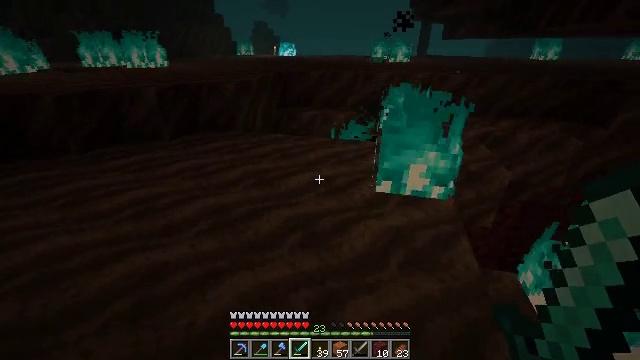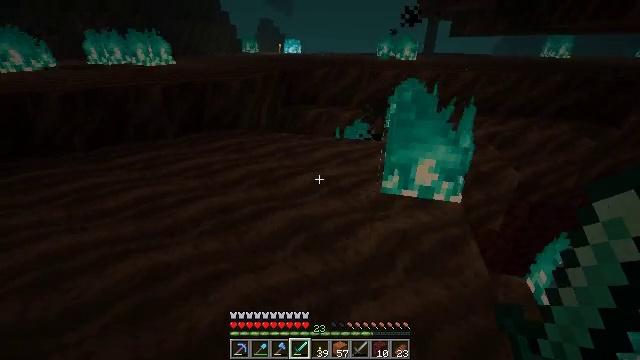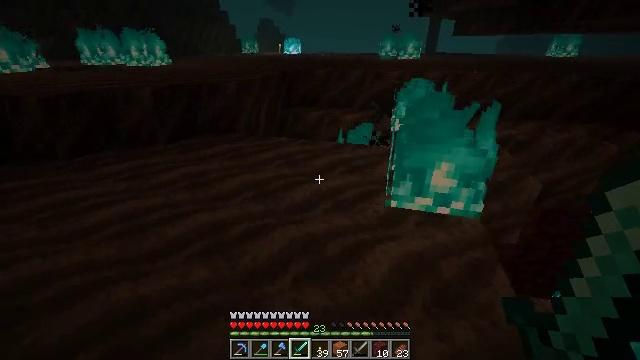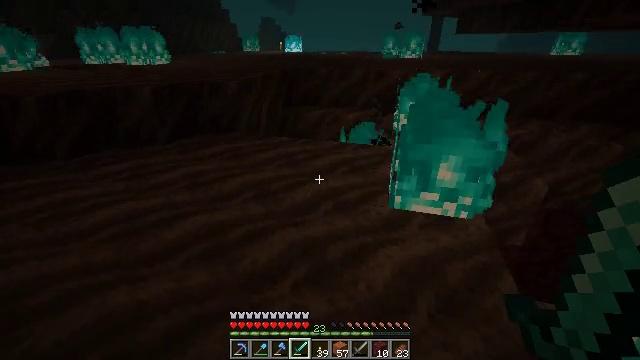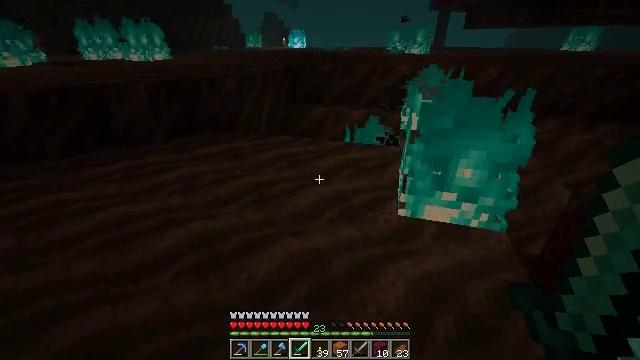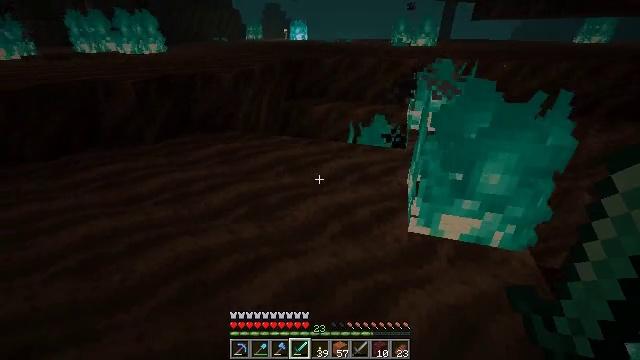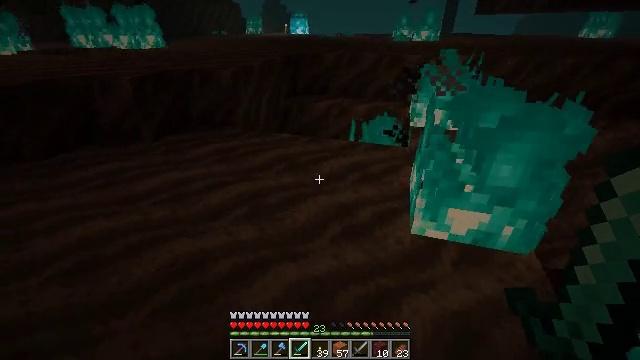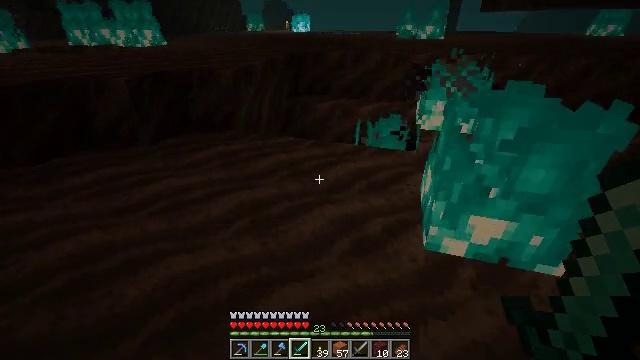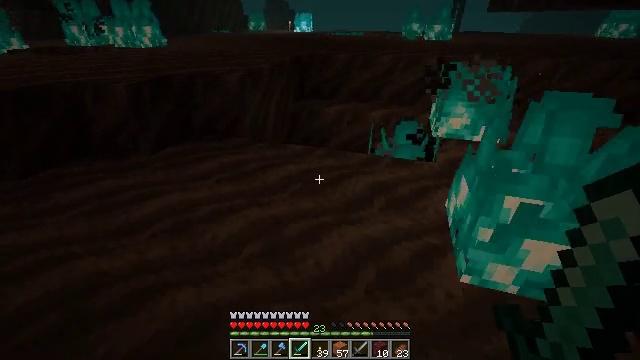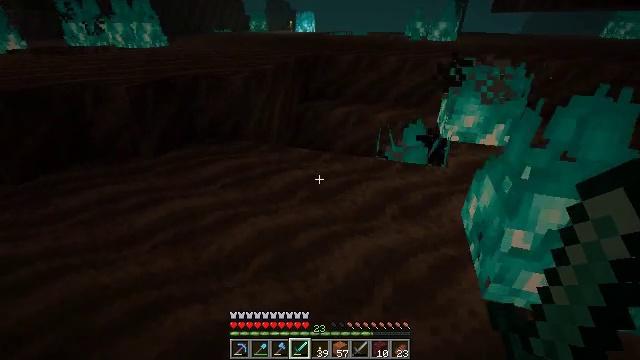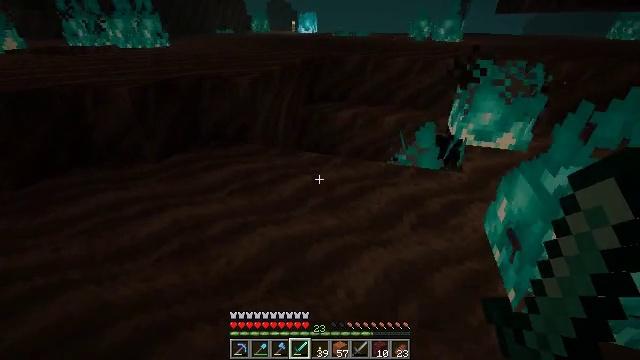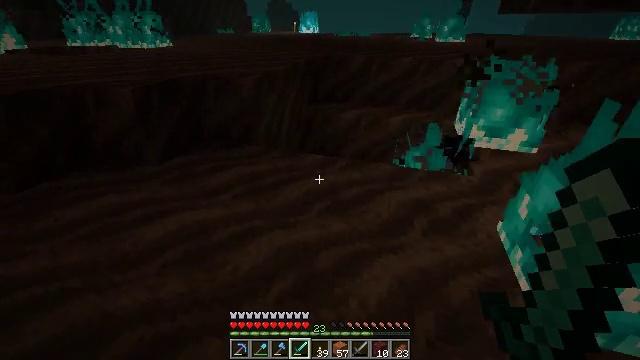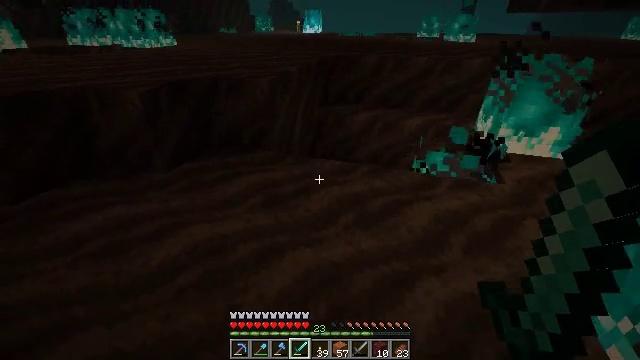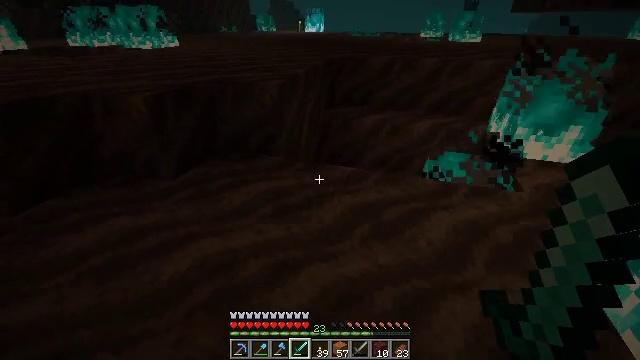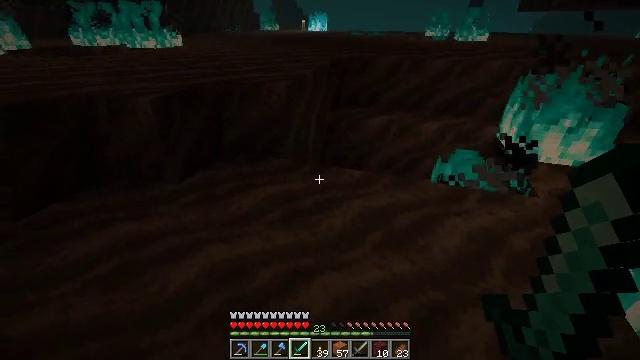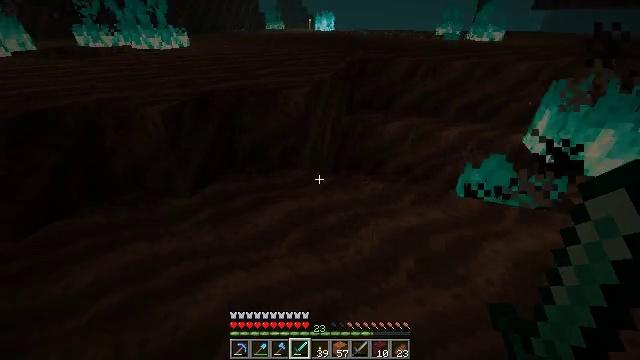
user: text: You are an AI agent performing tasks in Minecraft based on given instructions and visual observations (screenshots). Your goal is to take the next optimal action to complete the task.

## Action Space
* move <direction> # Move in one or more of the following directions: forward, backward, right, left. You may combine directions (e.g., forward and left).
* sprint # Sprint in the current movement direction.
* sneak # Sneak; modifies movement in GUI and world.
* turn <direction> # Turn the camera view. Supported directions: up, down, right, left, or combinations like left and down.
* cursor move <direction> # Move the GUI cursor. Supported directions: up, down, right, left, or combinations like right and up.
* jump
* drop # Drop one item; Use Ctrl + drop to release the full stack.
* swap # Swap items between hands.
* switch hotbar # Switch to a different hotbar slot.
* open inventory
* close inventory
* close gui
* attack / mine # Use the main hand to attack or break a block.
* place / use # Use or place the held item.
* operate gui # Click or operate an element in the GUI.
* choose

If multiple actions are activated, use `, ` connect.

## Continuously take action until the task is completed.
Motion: motion action
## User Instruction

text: Extinguish the soul fire.
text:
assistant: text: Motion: move forward, turn left
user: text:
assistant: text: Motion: move forward
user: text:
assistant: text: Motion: move forward
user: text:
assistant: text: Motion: move forward
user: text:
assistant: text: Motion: move forward, turn down
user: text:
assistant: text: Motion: move forward and move left
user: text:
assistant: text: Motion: move forward and move left
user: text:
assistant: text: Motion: move forward and move left
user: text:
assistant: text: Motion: move forward and move left
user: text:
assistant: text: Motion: move forward and move left
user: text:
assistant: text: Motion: move forward and move left
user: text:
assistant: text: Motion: move forward and move left
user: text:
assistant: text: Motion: move forward and move left
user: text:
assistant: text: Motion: move forward and move left
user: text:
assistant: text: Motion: move forward
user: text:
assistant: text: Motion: move forward, turn left
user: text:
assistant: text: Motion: move forward, turn left
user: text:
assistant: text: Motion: move forward, turn left
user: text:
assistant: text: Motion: move forward, turn left
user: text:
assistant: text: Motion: move forward, turn left
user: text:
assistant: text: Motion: move forward, turn left
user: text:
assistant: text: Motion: move forward, turn left
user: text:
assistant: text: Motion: move forward, turn left
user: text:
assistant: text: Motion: move forward
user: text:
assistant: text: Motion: move forward
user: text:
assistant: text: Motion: move forward
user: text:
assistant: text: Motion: move forward
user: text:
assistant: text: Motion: move forward
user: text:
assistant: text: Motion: move forward, turn right and up, jump
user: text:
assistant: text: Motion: move forward, turn right and up, jump